Question: here's a quick thing which is quite annoying me. I've followed the indications found in <URL> but it doesn't work. Here's a very brief working example
'''
x = np.linspace(0,10)
y = (x-5)**2
plt.plot(x,y,label='test curve',zorder=100)
plt.legend(loc='center right').set_zorder(102)
'''
If you try this you will see that the legend is still underneath the curve, despite the 'zorder'ing. Does anyone know why?

I'm using matplotlib 1.3.1 on ipython 3.1.0
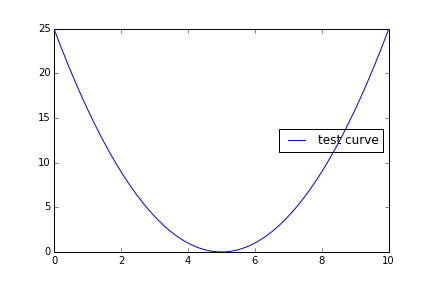
Answer: Following on from @cel's comment, I agree you need to add an opaque background to the legend. Try adding:
'''
leg=plt.legend(loc='center right')
leg.set_zorder(102)
leg.get_frame().set_facecolor('w')
'''
Its also possible to set 'legend.facecolor' in your 'matplotlibrc' or via 'plt.rcParams'
---
Alternatively make sure the 'fill' of the legend frame is set to 'True':
'''
print leg.get_frame().get_fill()
'''
If that prints 'False', try
'''
leg.get_frame().set_fill(True)
'''